Field crop: maize
Growth stage: 2
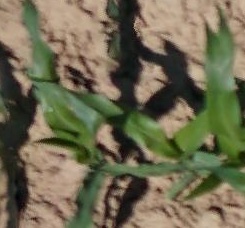
Species: maize